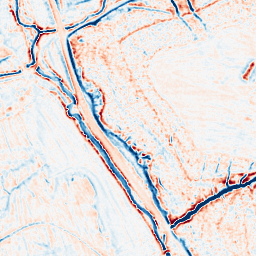
Category: multiscale
Decomposition family: dog_multiscale
Decomposition parameters: sigma_ratio: 1.6
n_scales: 3
base_sigma: 0.5
Upsampling method: cubic_mitchell
Upsampling parameters: scale: 2
Upsampling scale: 2